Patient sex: M
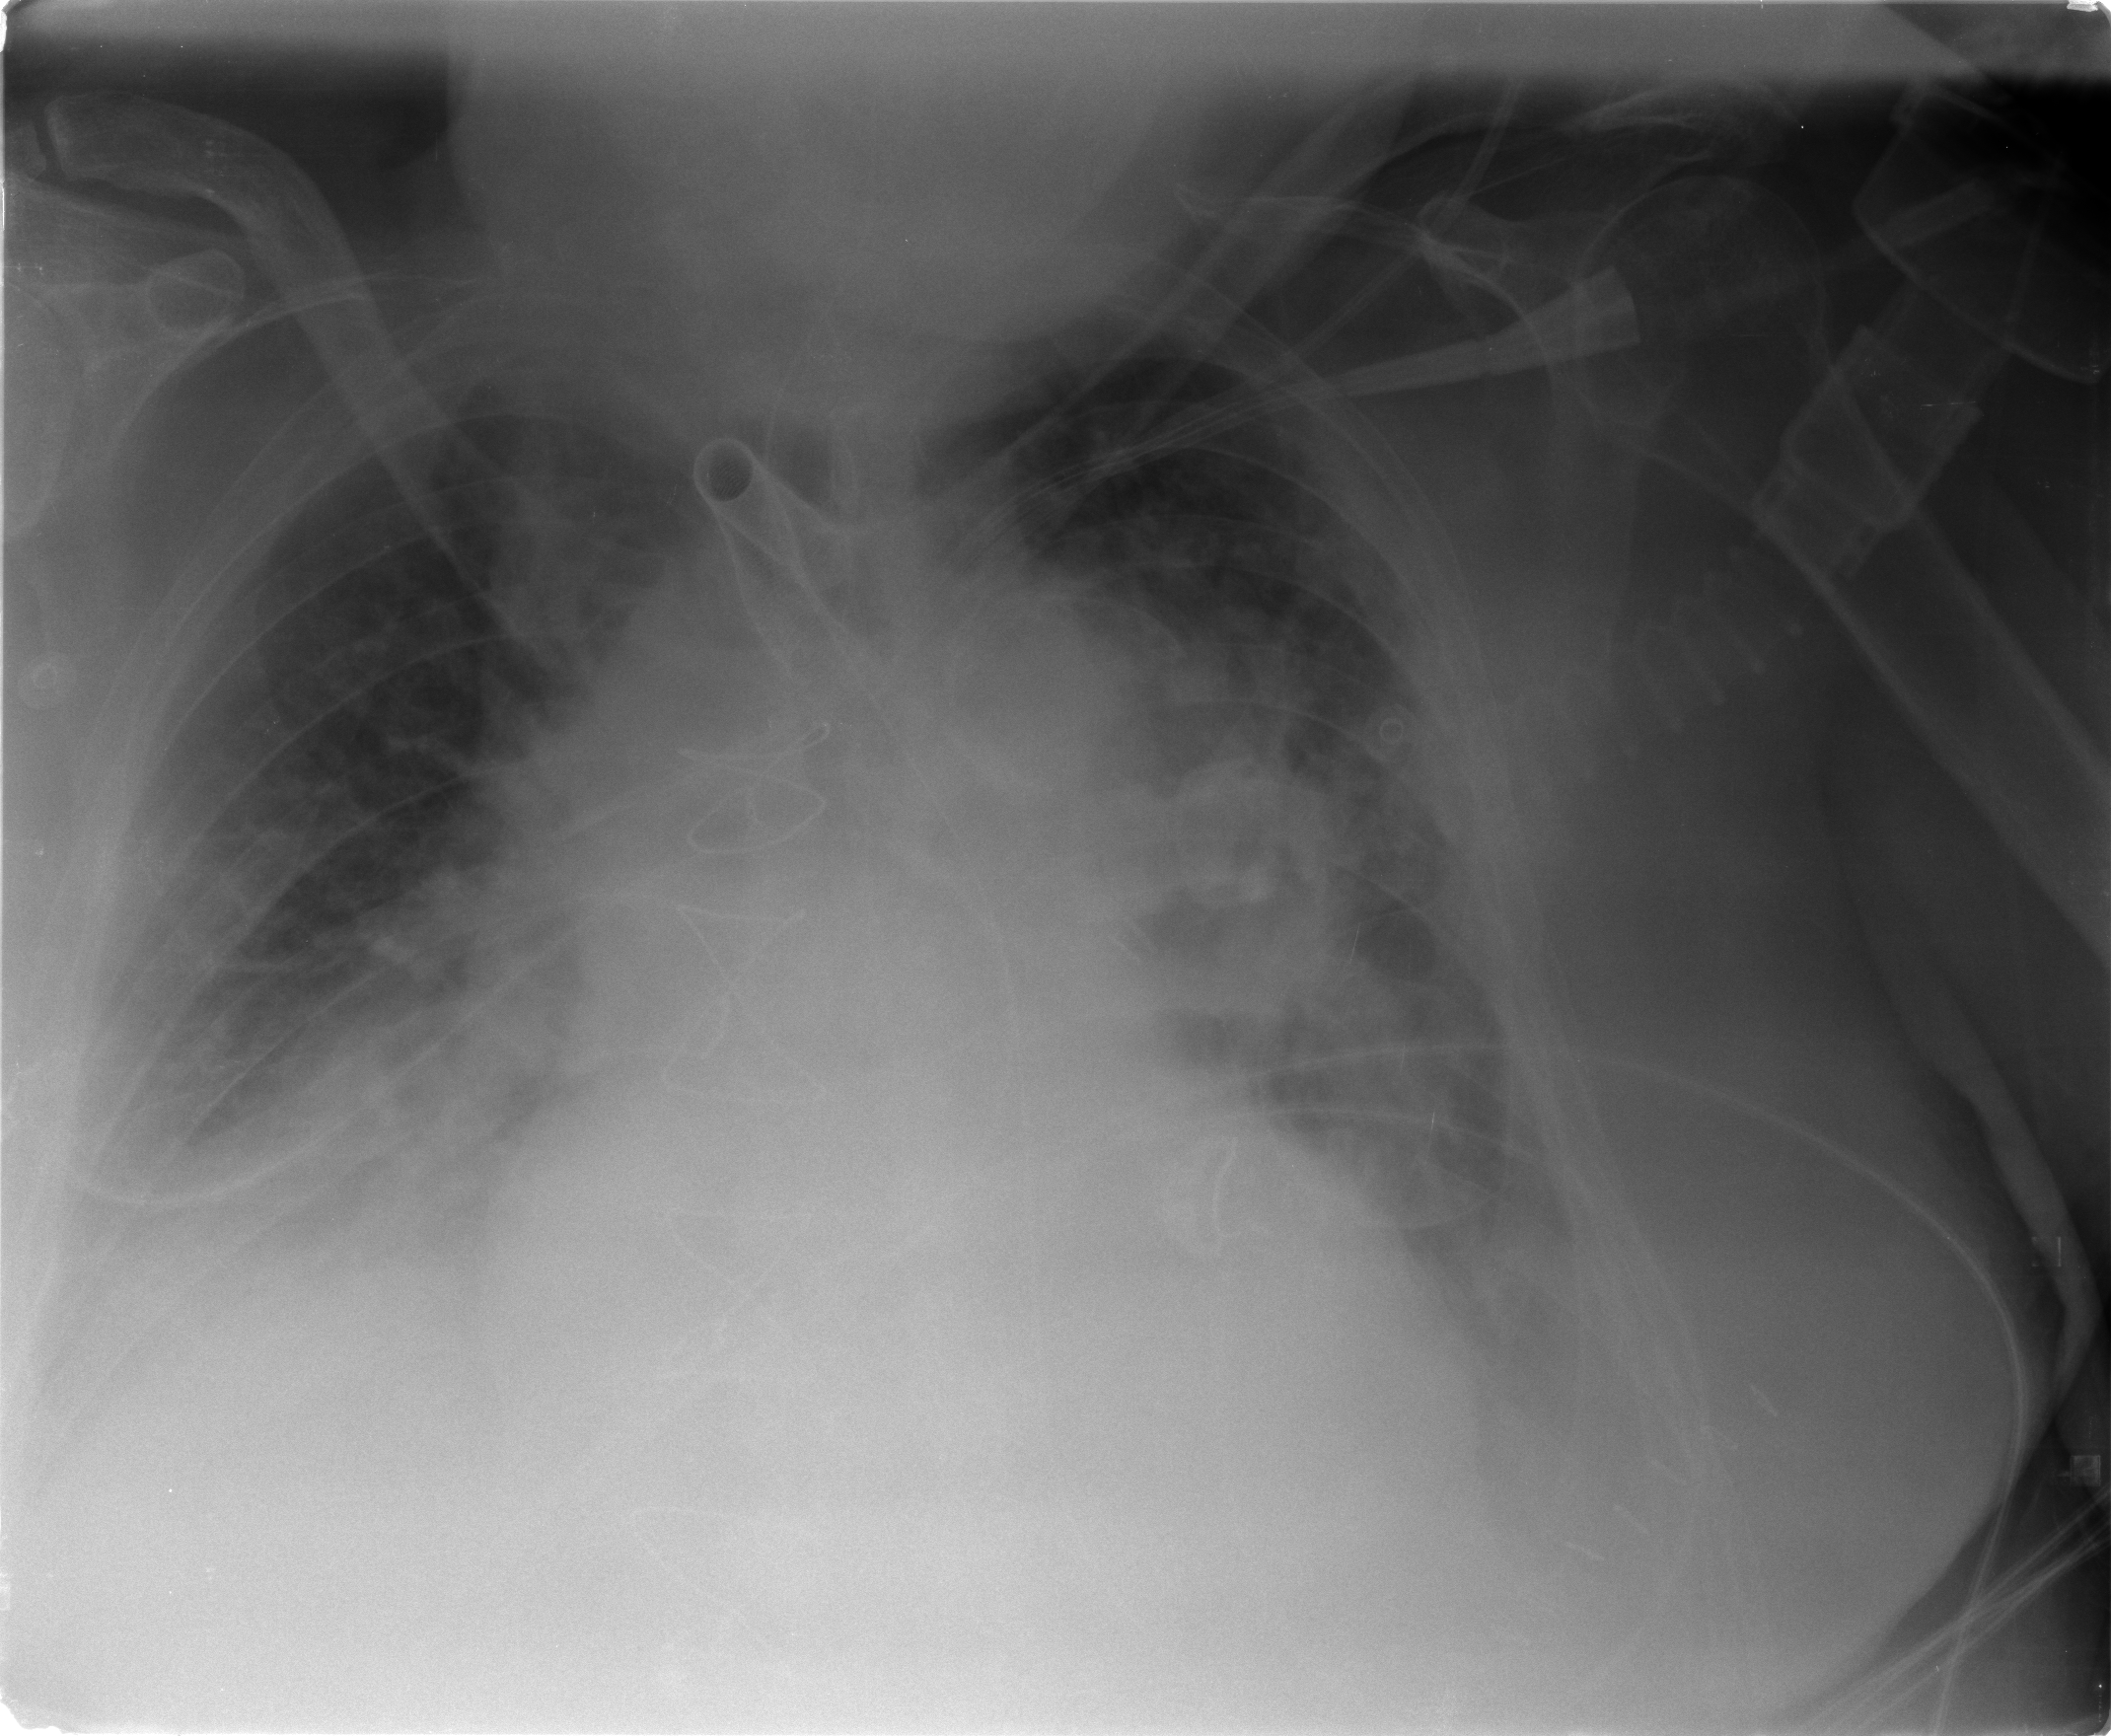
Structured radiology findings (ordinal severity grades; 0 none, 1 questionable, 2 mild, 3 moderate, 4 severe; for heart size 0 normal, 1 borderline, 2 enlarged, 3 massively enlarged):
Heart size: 2
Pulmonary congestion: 2
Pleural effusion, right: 2
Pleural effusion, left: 2
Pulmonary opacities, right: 2
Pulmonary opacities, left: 3
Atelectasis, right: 3
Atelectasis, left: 2